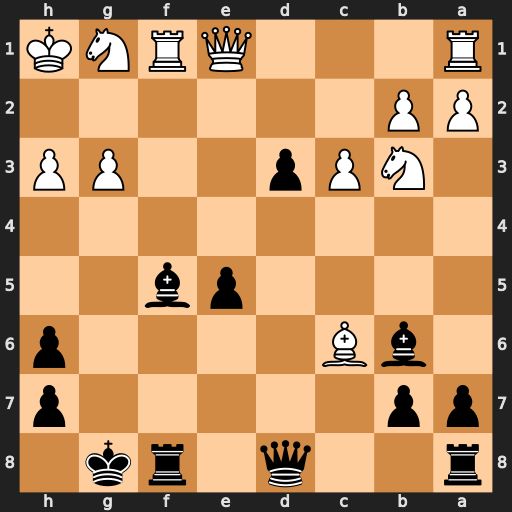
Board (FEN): r2q1rk1/pp5p/1bB4p/4pb2/8/1NPp2PP/PP6/R3QRNK
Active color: b
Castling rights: -
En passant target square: -
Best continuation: bxc6